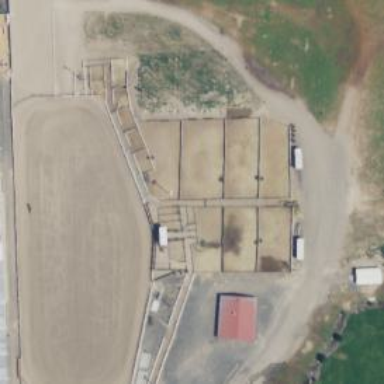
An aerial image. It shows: Horse racing track for leisure and sports.